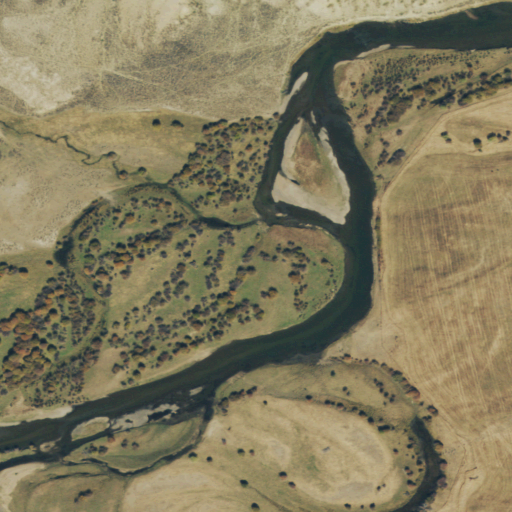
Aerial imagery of valley in Colorado named Fischer Draw containing woody wetlands, herbaceous wetlands, shrub, pasture, and open water